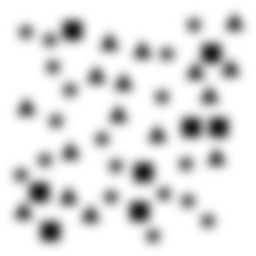
Squares: 8
Triangles: 16
Stars: 18
Total shapes: 42